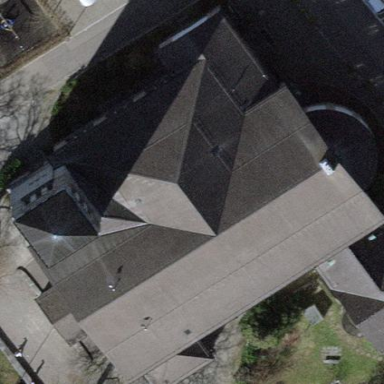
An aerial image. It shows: Building serving as place of worship.